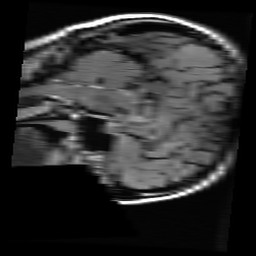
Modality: FLAIR
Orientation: sagittal
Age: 24
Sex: female
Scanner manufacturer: ge
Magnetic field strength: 3 T
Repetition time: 9 s
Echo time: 0.125 s